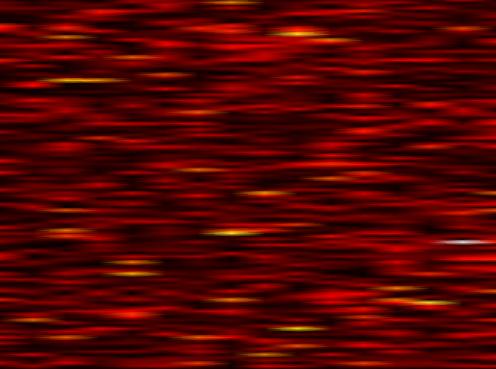
Label: FBMC